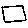
Label: square